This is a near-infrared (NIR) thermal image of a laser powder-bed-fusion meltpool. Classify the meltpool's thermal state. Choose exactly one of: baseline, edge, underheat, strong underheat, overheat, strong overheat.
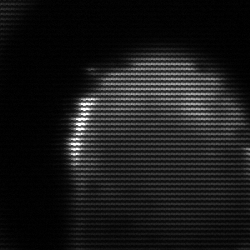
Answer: edge